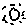
Label: sun